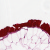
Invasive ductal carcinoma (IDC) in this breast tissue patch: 0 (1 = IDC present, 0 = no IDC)